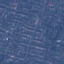
Land use / land cover class: Residential